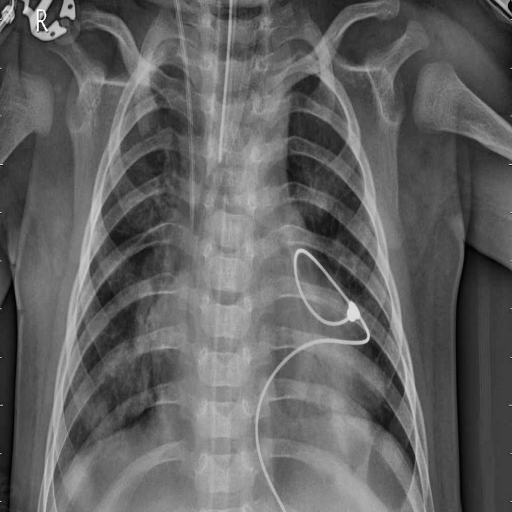
Finding: PNEUMONIA